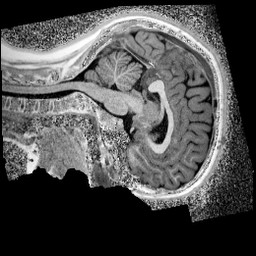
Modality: UNIT1_denoised
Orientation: sagittal
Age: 14
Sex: female
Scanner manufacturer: siemens
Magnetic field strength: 3 T
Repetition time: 4 s
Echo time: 0.00299 s